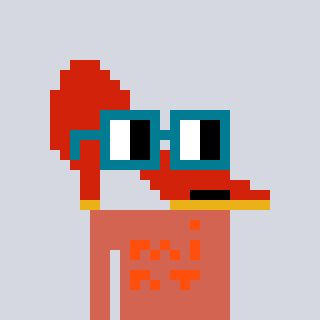
a pixel art character with square dark green glasses, a highheel-shaped head and a peachy-colored body on a cool background